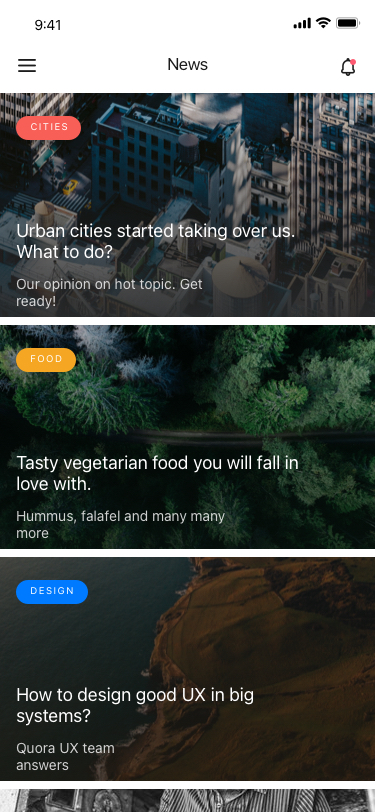
Text in this UI design:
How to design good UX in big systems?
Quora UX team answers
DESIGN
Tasty vegetarian food you will fall in love with.
Hummus, falafel and many many more
FOOD
Urban cities started taking over us. What to do?
Our opinion on hot topic. Get ready!
CITIES
News